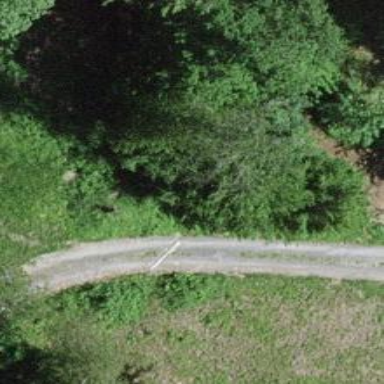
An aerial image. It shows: Unpaved track with grade2 tracktype.